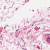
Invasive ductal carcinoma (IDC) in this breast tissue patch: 0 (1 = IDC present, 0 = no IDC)